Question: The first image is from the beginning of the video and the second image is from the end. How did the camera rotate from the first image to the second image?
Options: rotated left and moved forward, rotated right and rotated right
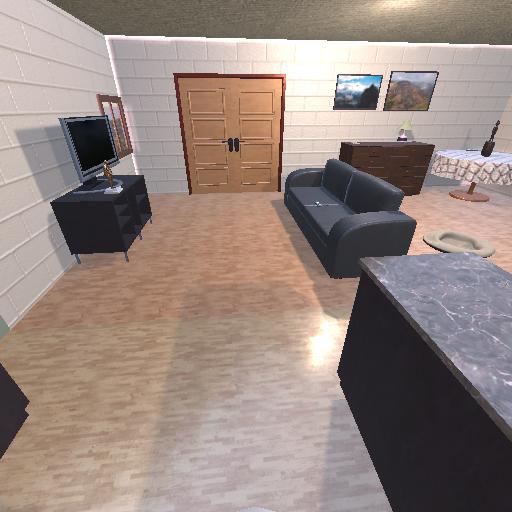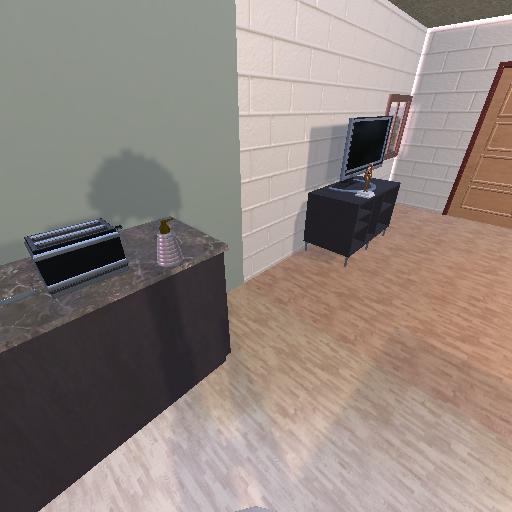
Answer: rotated left and moved forward